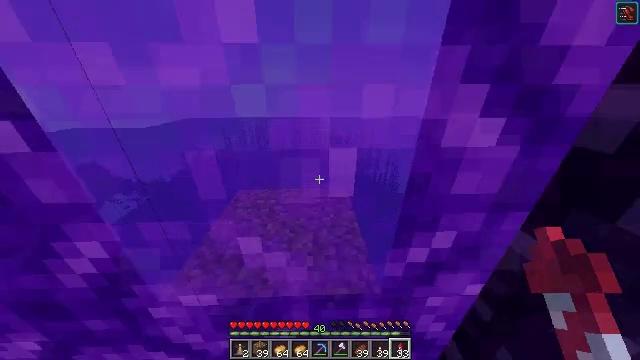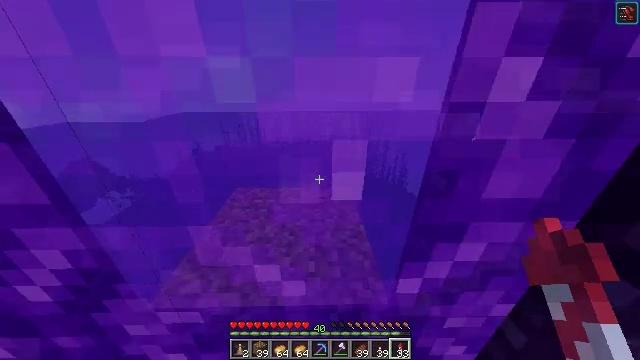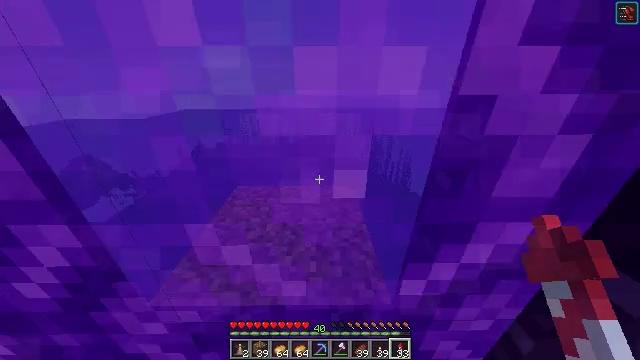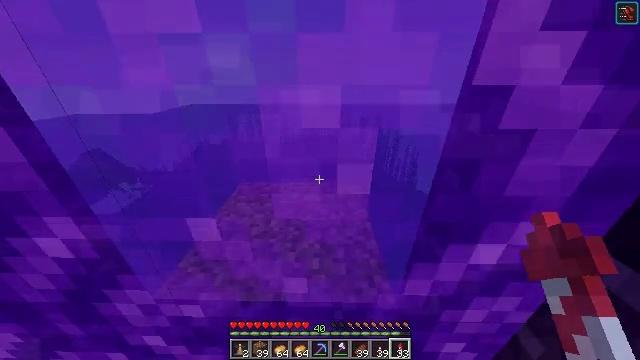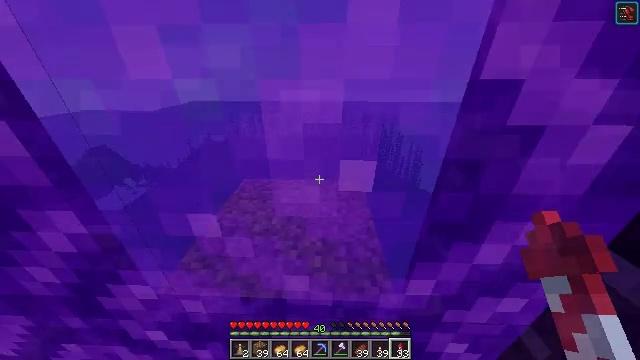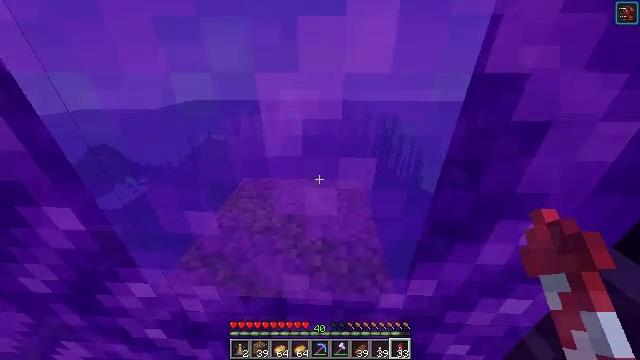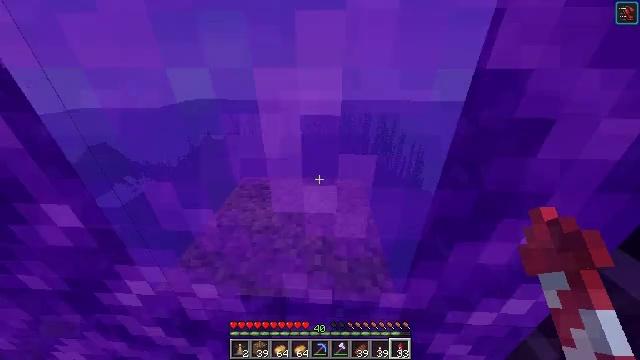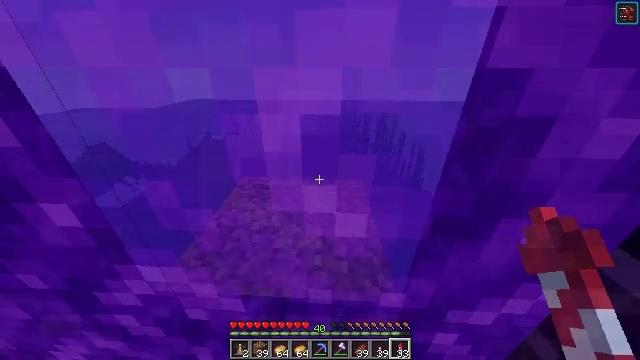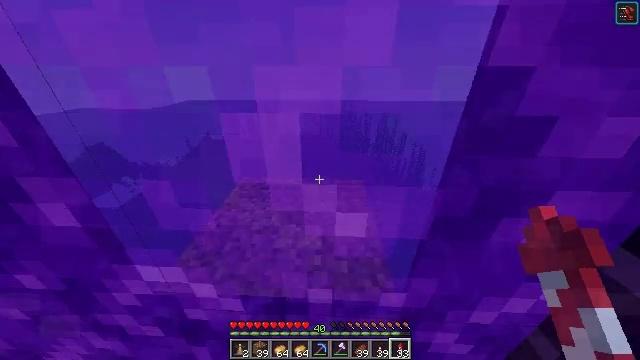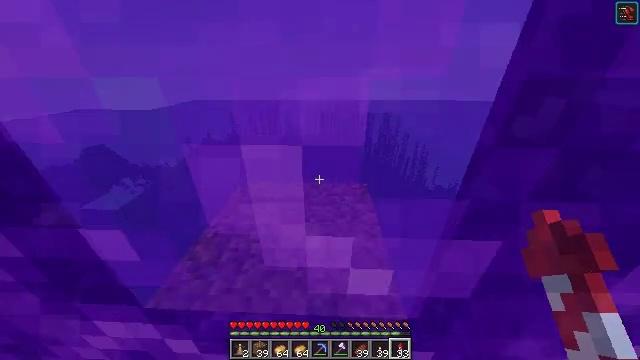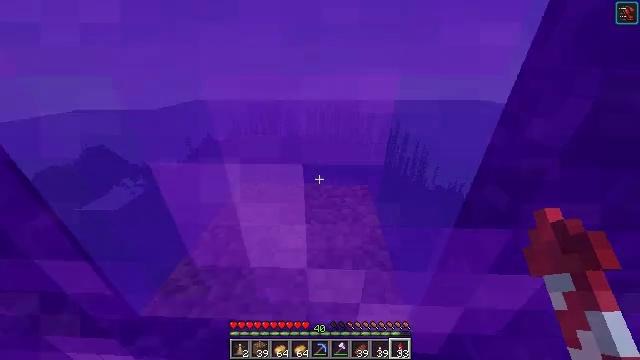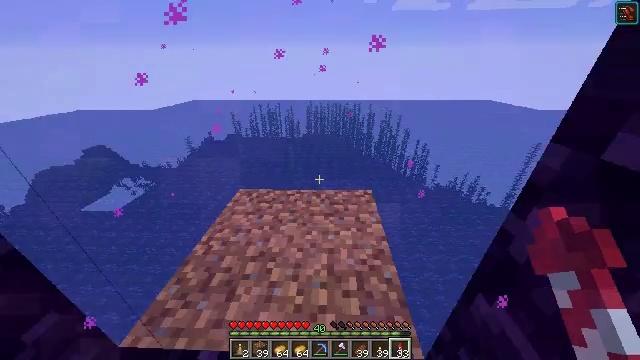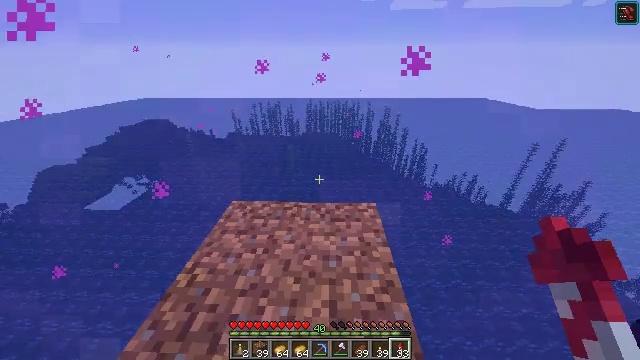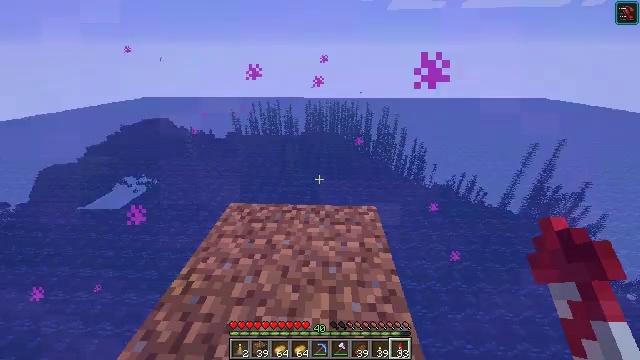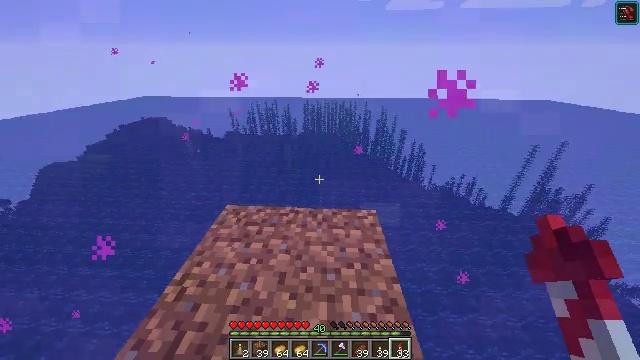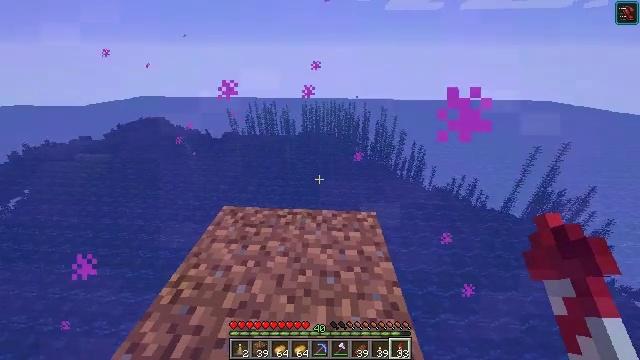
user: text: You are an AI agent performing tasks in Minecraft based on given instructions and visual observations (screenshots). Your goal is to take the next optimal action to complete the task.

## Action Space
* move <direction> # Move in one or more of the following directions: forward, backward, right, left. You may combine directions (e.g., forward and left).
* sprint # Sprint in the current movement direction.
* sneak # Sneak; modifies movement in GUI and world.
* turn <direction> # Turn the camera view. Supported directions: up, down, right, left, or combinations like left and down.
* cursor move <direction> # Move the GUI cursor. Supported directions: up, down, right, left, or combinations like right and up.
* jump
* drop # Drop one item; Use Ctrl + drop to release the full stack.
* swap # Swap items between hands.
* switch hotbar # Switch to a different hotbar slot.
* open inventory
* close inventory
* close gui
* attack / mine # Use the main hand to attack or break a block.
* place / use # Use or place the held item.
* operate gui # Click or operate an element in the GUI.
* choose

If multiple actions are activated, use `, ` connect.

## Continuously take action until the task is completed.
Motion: motion action
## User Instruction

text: Remove a potato from the inventory.
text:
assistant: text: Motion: turn left
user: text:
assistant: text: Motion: no_op
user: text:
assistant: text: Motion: turn left
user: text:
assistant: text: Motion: no_op
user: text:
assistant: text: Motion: no_op
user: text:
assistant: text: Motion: no_op
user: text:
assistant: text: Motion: no_op
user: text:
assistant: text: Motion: no_op
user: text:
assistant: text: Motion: move forward
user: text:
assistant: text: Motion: move forward
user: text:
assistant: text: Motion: move forward
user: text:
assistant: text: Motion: no_op
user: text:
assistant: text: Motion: no_op
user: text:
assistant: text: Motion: no_op
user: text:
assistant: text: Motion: no_op
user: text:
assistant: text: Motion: no_op
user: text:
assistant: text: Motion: no_op
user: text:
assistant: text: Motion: no_op
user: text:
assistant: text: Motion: no_op
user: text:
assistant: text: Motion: no_op
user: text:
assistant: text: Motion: no_op
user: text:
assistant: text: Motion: no_op
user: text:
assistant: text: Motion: no_op
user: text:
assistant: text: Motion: no_op
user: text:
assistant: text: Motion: no_op
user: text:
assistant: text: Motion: no_op
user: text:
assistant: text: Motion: no_op
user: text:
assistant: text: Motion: no_op
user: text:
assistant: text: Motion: no_op
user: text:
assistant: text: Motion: no_op